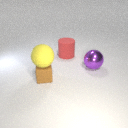
large purple metal sphere behind small brown rubber cube